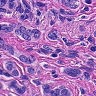
Metastatic tissue present: yes